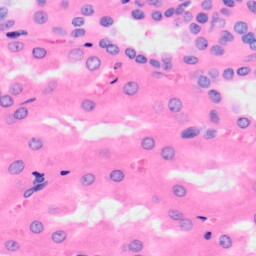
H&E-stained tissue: Kidney